Question: I've been working on an OS X app in Xcode. An option that completely perplexes me is "Presentation", with the two options "Single" and "Multiple" what does this attribute do?

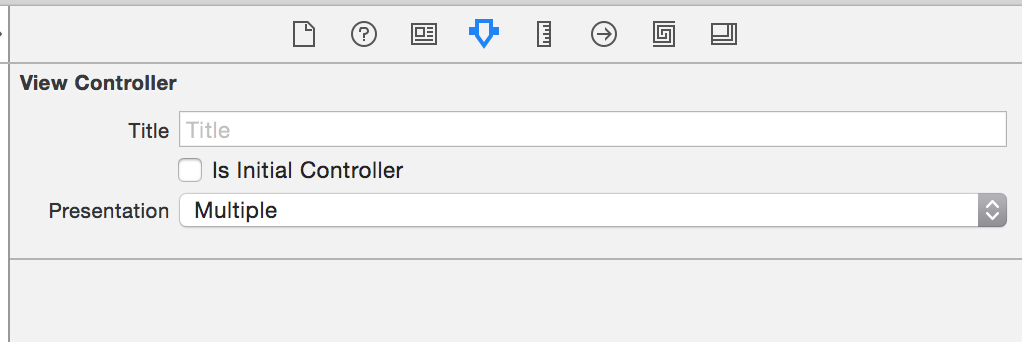
Answer: So, this was actually "obvious" once I used it.
Basically, this feature causes a window to be displayed once, or multiple times if the corresponding segue in a storyboard has been triggered multiple times.
To see this in action, add a create a storyboard with a view controller in it. The place a button on the view, and an additional window controller. Create a segue between the button and the window controller to "show" the window controller.
Click on the window controller and toggle between the two options. When you run it, you will find that one case will create multiple instances of the window, while the other will create a single instance of the window.
Like I said, obvious, but had to actually use it to figure it out.